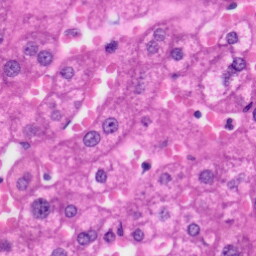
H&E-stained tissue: Liver